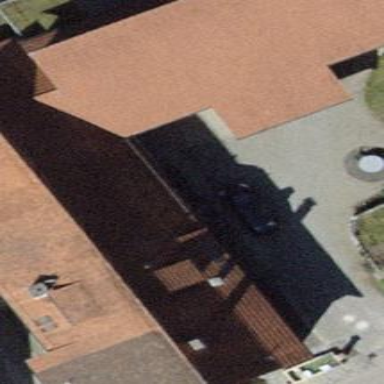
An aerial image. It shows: Gabled roof farm building.